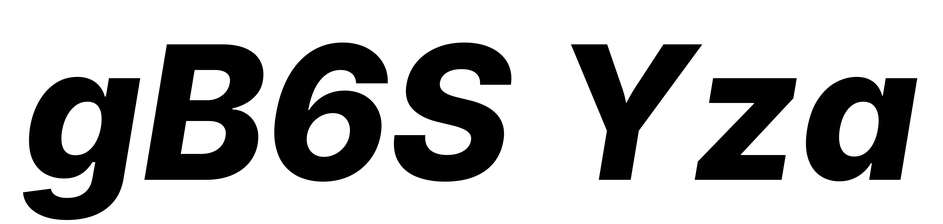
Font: Inter-Italic_ExtraBold_Italic